Question: Back again.
At the moment we have a fairly large project coming up and we have had a few meeting's regarding design patterns/architecture/file set up etc..
During our last meeting I strongly contested against the proposed architecture/file setup and know I am unsure to whether I was just rambling and arguing my point just for the sake of it.
So the proposed was all projects sits under one SLN I.E Data,Common,Business and UI. Obviously in a small application this would be great but considering this is going to be a large piece of software with 4-6 UI apps (all web apps).

In Regards to the UI Project, there will be the Core UI (MVC) project with 4-6 apps nested inside the core MVC app using Areas.
My problem is, if the dll breaks, it will bring all of it down. My proposed would not have this affect as only the app with the most latest dll will fail.
I also perfectly understand that the SLN is a container of files.
Again this is not to discredit any of my colleagues but more just trying to get a wider knowledge.
Please see attached image and please let me know your thoughts.
Regards,
Tez
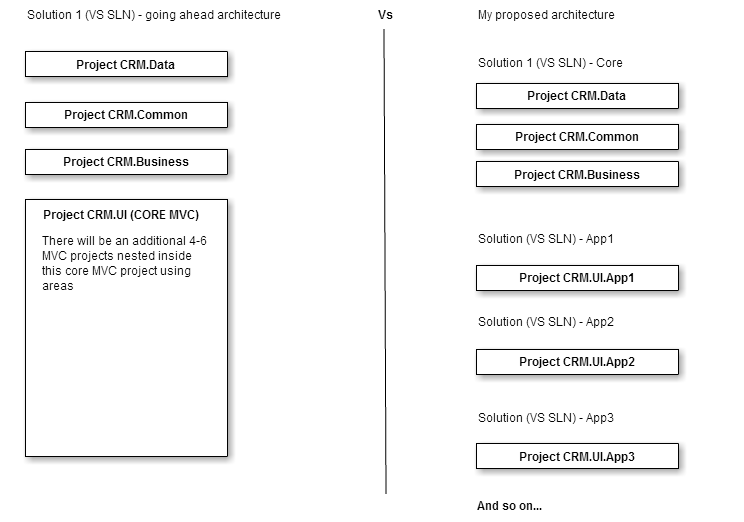
Answer: Generally speaking, if projects are not related to each other, than they should reside in separate solutions. If there are several exe-projects which share a lot of code, but they depend by their own on many (from three to n) projects which are not shared, than it can be useful to separate them. There is no a golden rule in my opinion about whether you should separate them or not. In the end it depends on factors you should evaluate by your own. Personally, I would separate exe-projects from each other if they are complex, say they are built in MVVM-style, when you have a bootstrapper for each exe, dll of views, dll of ViewModels, dll of models. Your solution could become quite polluted, if you put them in the same solution. And don't forget about .sln merges.